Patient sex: M
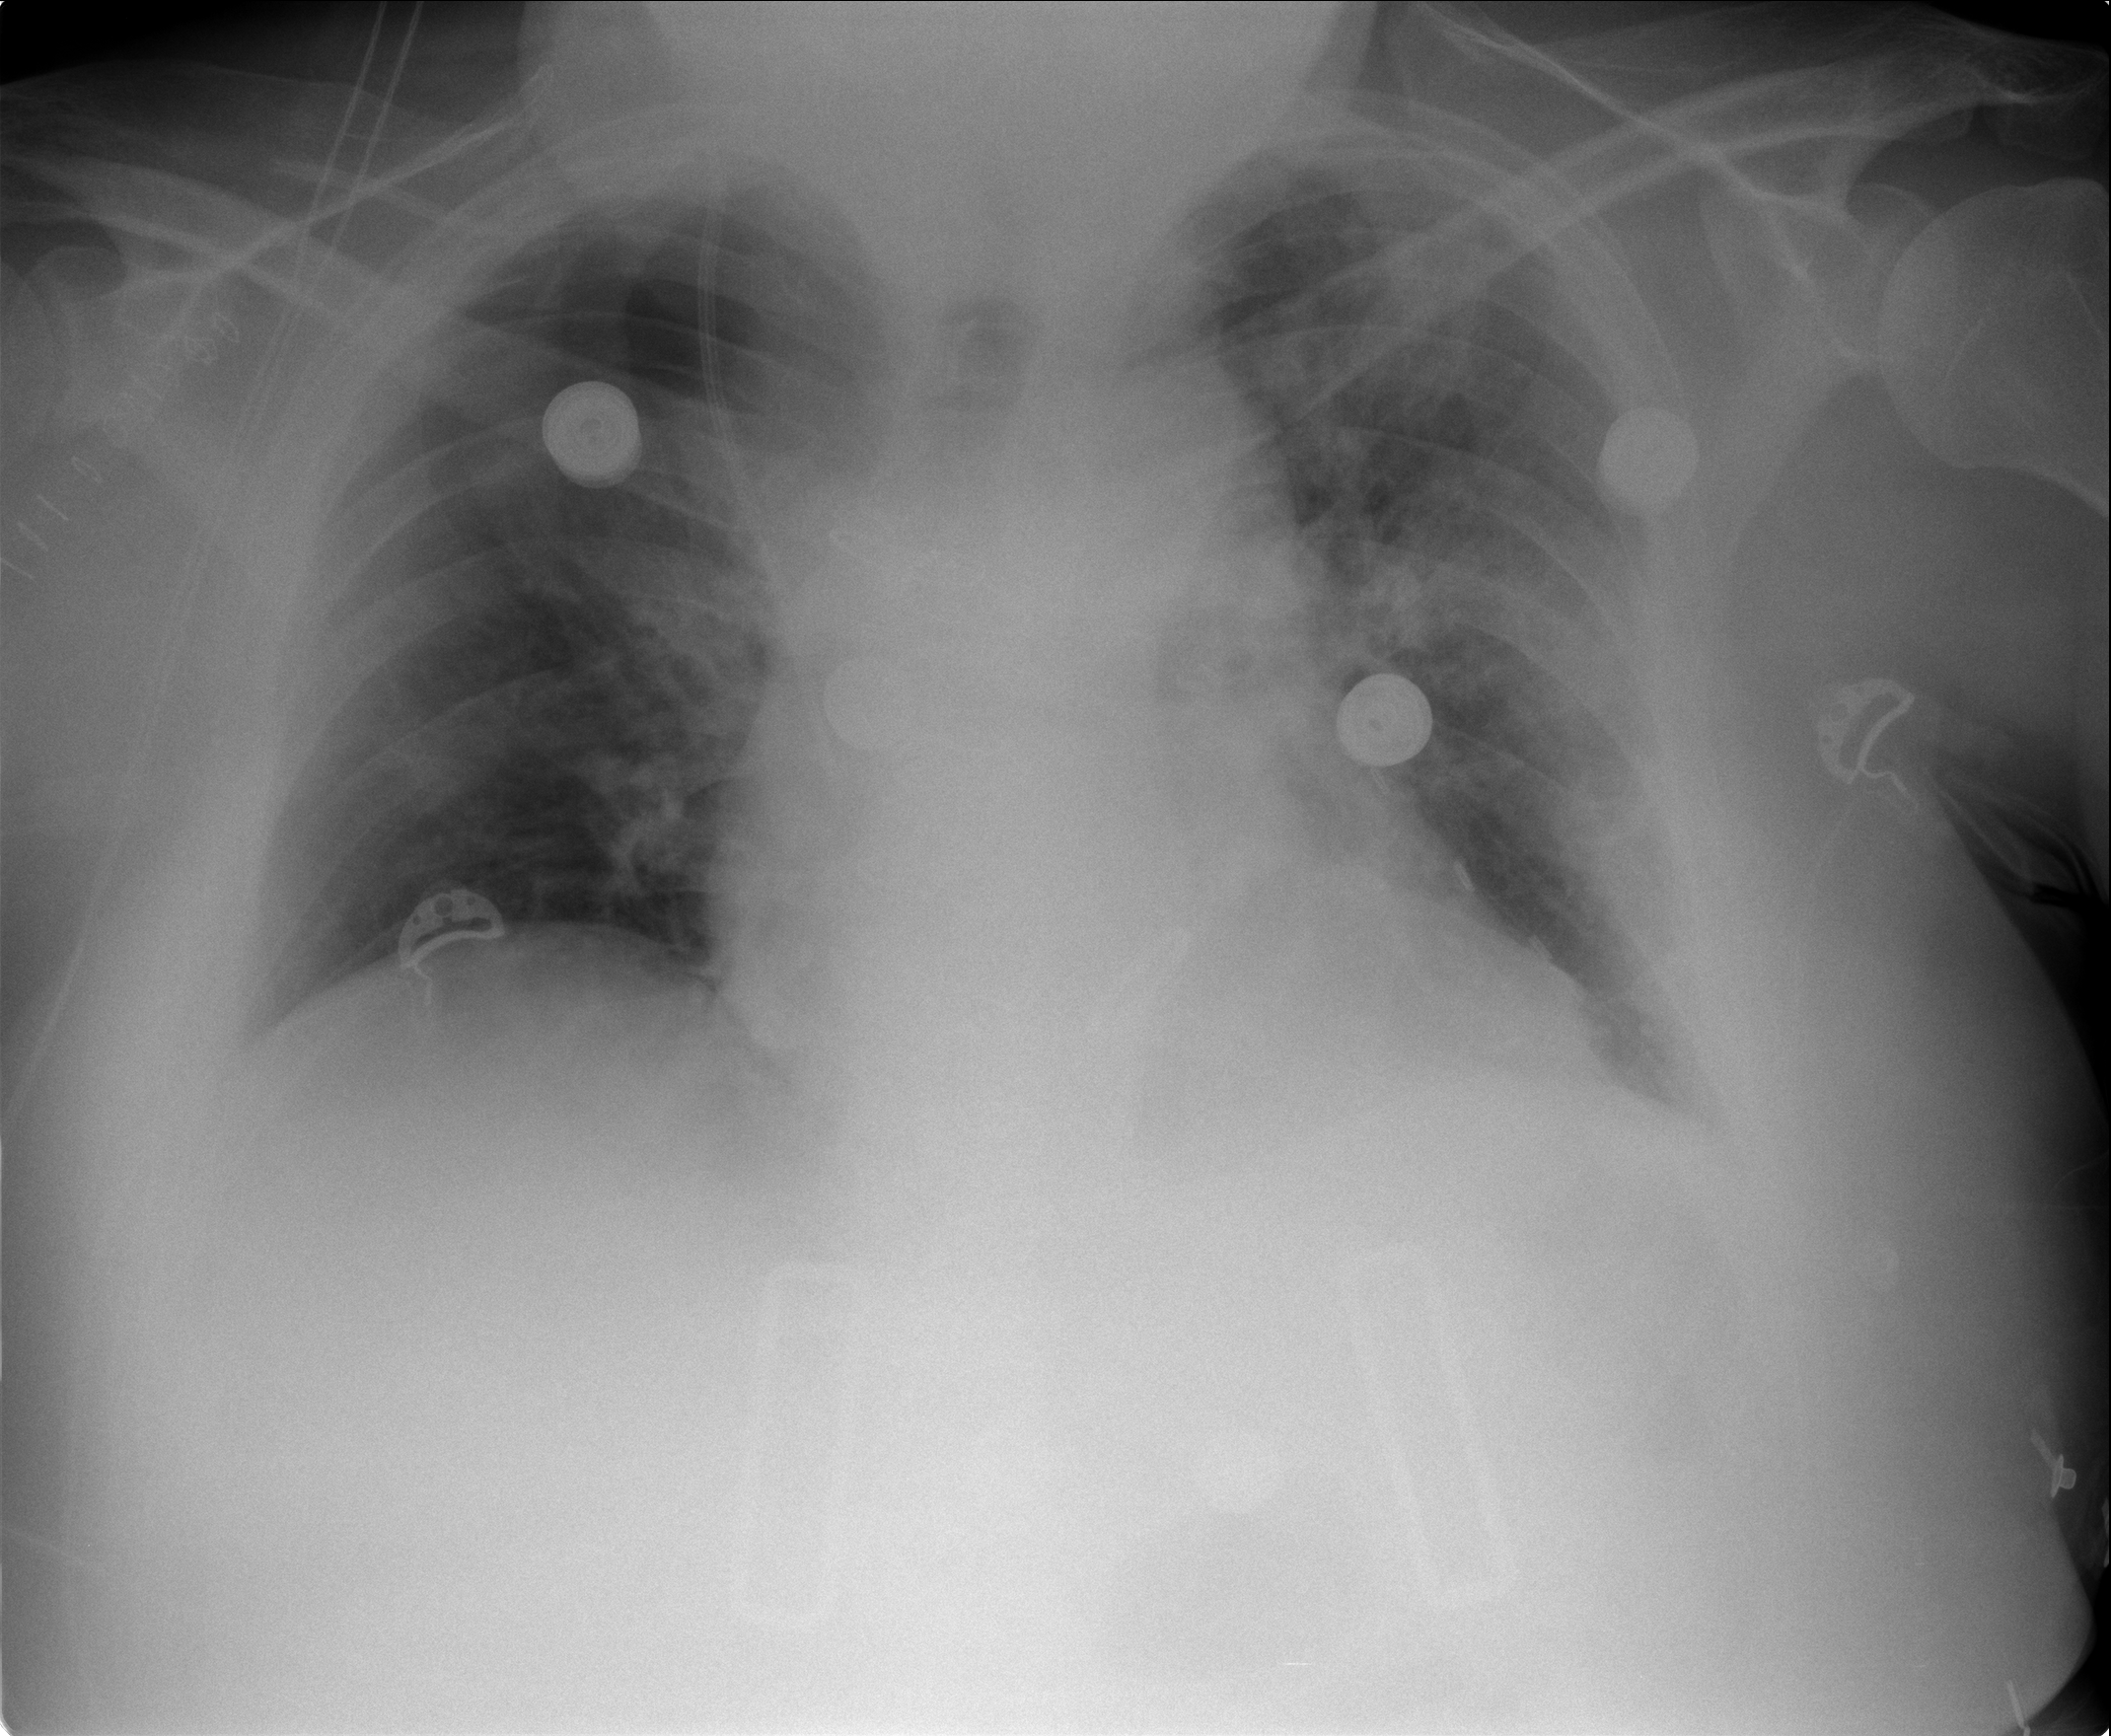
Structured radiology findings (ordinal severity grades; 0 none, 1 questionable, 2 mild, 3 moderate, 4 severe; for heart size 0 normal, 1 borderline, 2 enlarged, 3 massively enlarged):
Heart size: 0
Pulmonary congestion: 2
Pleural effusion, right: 0
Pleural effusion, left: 0
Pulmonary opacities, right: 2
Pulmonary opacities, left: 2
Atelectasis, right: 2
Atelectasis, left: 2